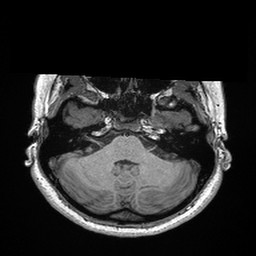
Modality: T1w
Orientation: coronal
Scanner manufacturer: siemens
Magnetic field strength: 3 T
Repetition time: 2.3 s
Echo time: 0.00298 s